Field crop: tomato
Growth stage: 1
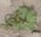
Species: portulaca